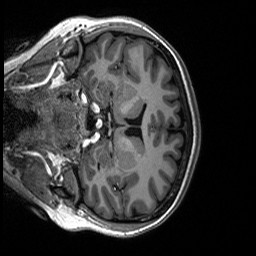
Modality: T1w
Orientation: coronal
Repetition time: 8 s
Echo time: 0.066 s